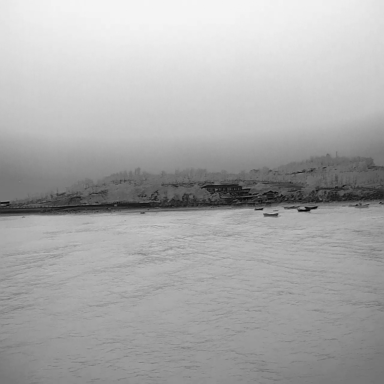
There are six bulk_carriers in the infrared image.